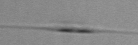
Label: Cylindrotheca